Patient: sex F, age 58
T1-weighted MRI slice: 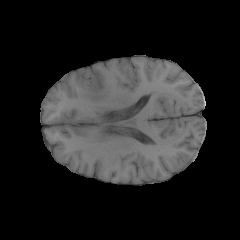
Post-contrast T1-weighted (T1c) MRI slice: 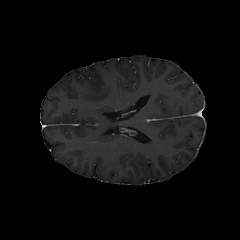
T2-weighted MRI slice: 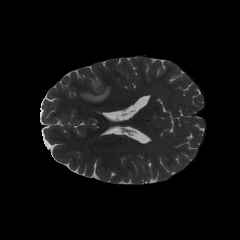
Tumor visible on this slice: yes
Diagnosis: Glioblastoma, IDH-wildtype
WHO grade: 4